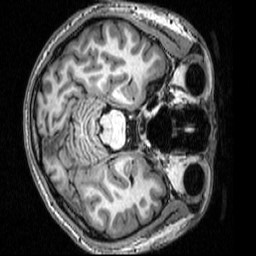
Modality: T1w
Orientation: axial
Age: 26
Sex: male
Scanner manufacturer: siemens
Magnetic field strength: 3 T
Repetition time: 2.53 s
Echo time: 0.00339 s